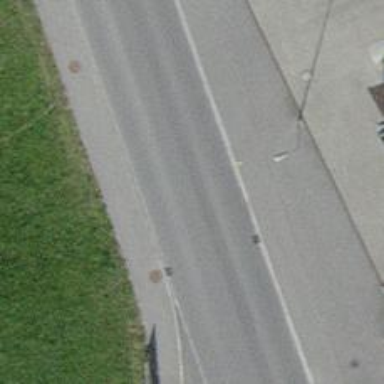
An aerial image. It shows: Public transport stop position.